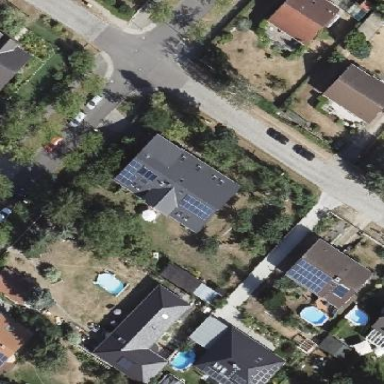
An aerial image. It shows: Detached building.